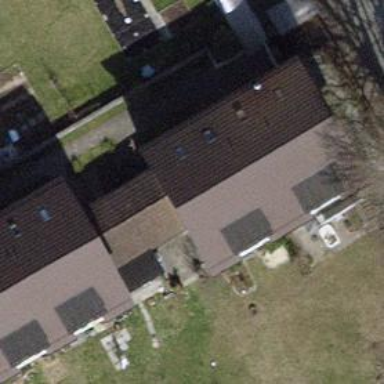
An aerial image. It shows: Terrace building.